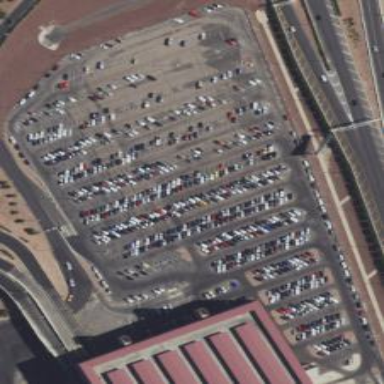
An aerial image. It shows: Paved parking area.